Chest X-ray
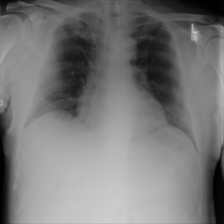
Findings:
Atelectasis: negative
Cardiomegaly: negative
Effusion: negative
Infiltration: negative
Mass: negative
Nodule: negative
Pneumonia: negative
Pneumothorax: negative
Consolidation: negative
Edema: negative
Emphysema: negative
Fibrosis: negative
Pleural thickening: negative
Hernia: negative